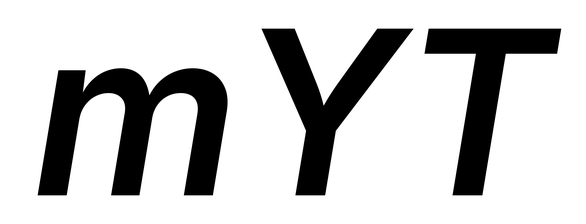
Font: Inter-Italic_SemiBold_Italic